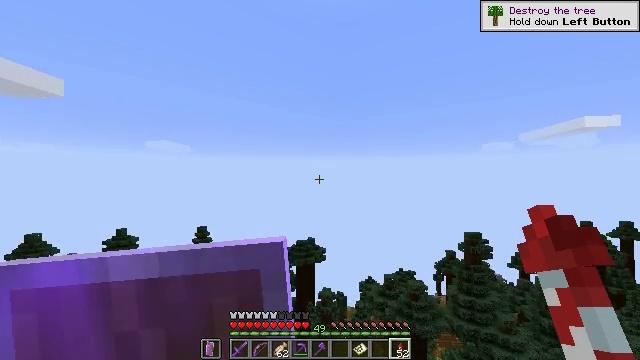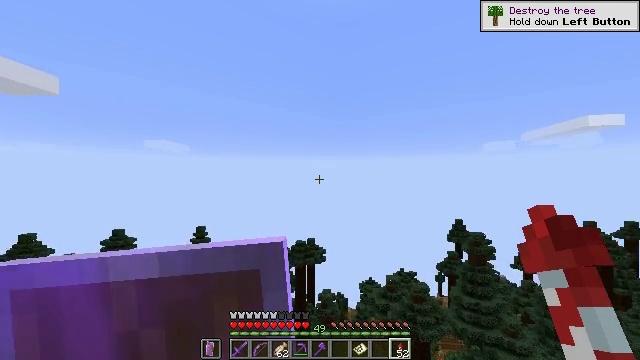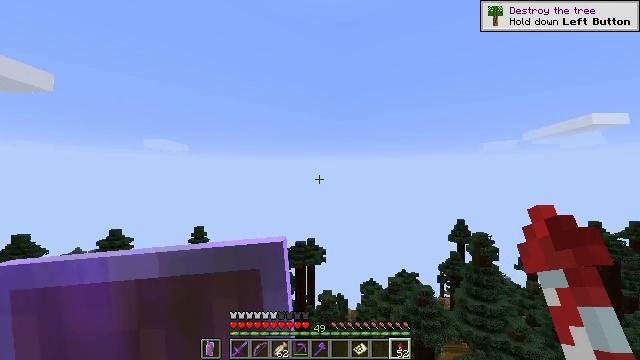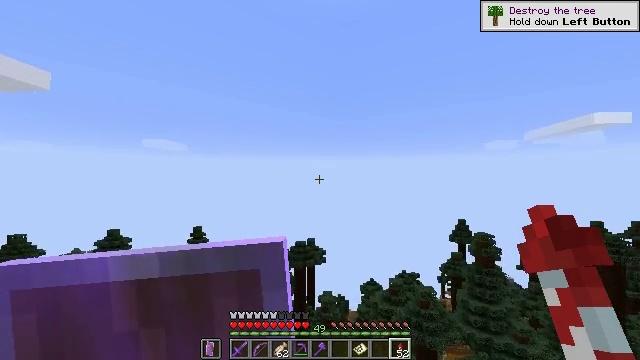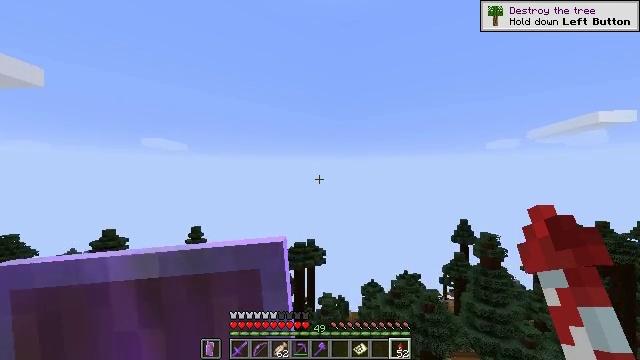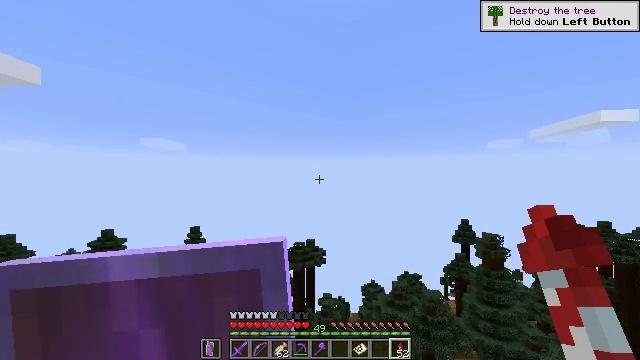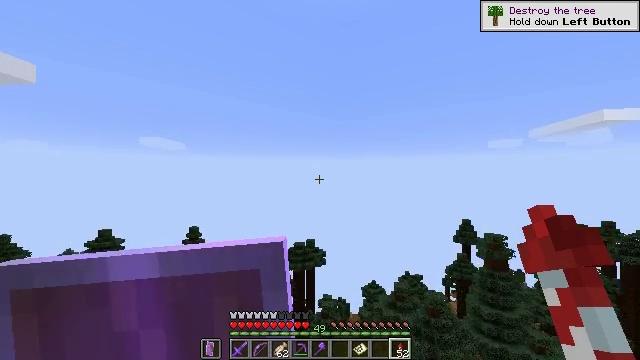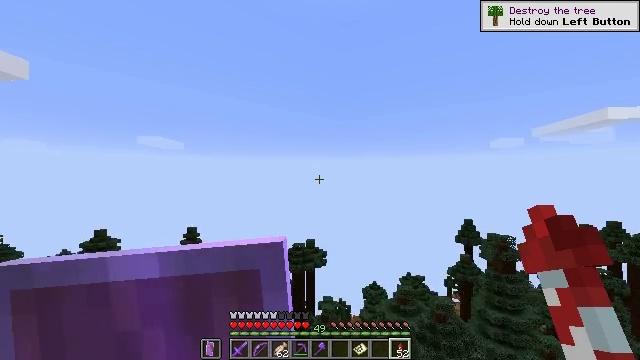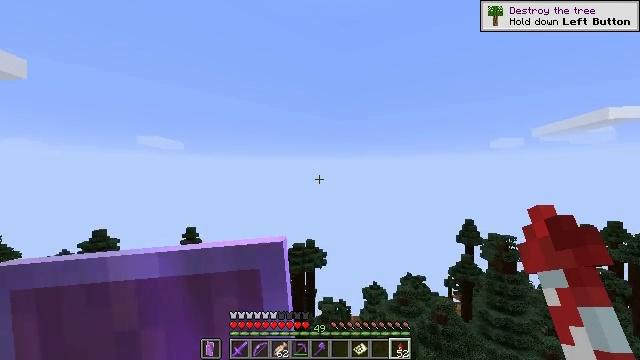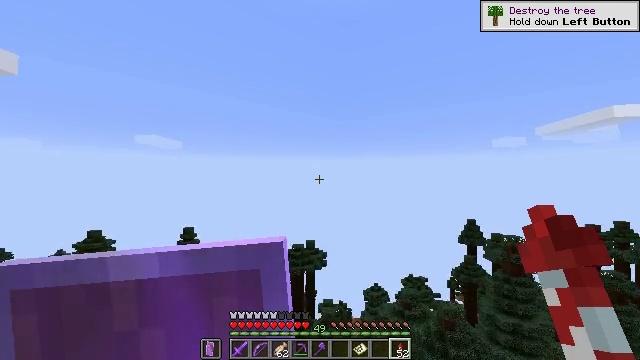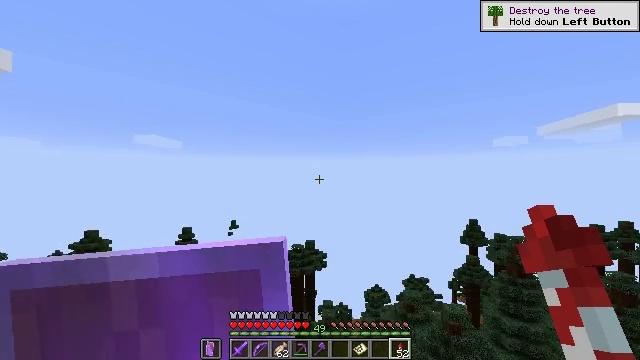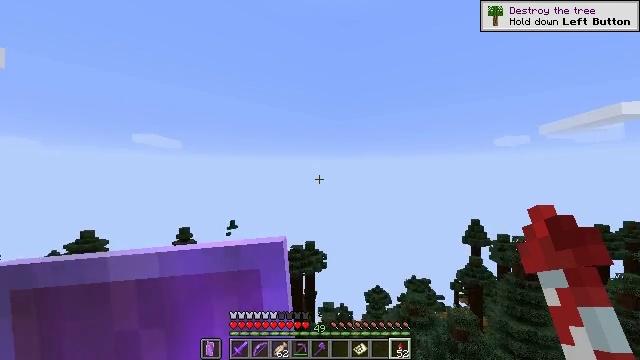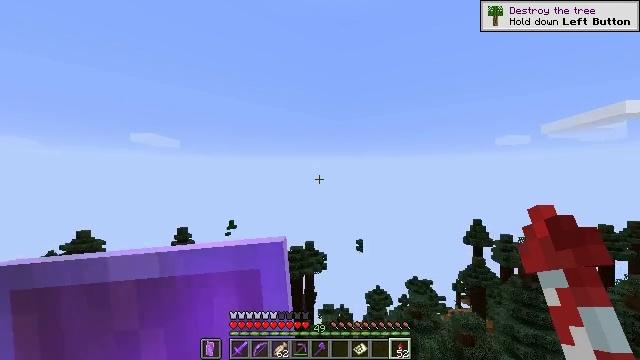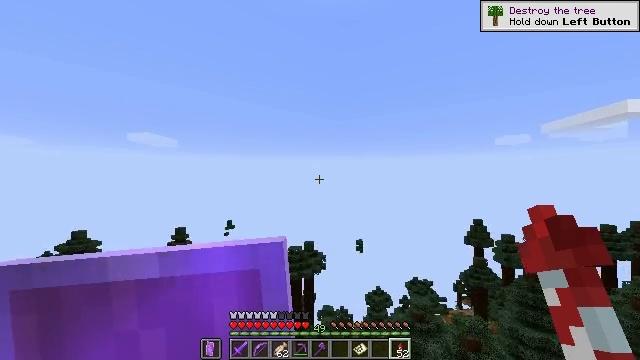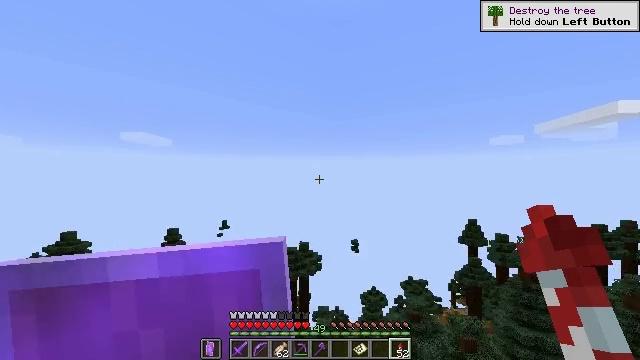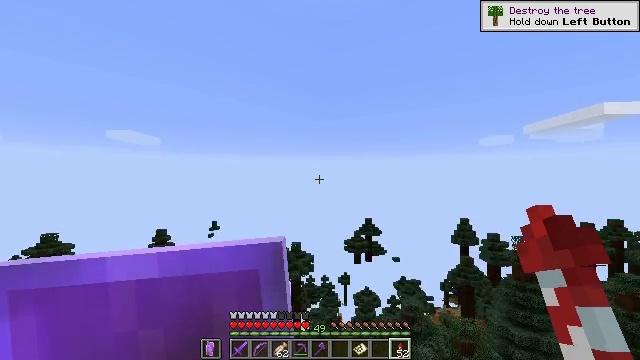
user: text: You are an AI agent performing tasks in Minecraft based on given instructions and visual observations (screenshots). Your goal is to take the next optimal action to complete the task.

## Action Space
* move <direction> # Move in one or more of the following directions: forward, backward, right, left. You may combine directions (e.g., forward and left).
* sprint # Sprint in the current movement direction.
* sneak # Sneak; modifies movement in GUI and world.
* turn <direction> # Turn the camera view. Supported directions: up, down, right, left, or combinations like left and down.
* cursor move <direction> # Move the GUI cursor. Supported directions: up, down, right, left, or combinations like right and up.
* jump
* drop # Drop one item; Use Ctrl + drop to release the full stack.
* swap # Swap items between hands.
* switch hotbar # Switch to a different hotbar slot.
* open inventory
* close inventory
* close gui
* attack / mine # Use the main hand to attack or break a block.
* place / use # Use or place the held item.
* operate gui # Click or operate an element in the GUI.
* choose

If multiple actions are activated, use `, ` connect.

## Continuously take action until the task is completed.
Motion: motion action
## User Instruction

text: Mine the sticky piston.
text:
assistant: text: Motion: no_op
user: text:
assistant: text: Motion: no_op
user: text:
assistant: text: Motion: no_op
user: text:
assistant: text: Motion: no_op
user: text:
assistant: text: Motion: no_op
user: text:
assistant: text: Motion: no_op
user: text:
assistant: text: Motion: no_op
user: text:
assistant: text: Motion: no_op
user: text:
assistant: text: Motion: no_op
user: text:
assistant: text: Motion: no_op
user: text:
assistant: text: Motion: no_op
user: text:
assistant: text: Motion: no_op
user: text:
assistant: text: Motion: no_op
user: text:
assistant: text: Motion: turn right
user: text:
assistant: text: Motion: turn right
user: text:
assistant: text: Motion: turn right
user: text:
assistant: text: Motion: no_op
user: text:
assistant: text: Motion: no_op
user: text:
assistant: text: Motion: no_op
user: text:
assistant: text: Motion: no_op
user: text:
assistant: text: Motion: no_op
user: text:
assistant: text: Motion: no_op
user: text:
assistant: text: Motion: no_op
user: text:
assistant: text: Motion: no_op
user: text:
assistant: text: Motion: no_op
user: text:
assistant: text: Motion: no_op
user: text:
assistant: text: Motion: no_op
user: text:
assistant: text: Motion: turn left
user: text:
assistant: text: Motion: turn left
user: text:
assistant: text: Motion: no_op